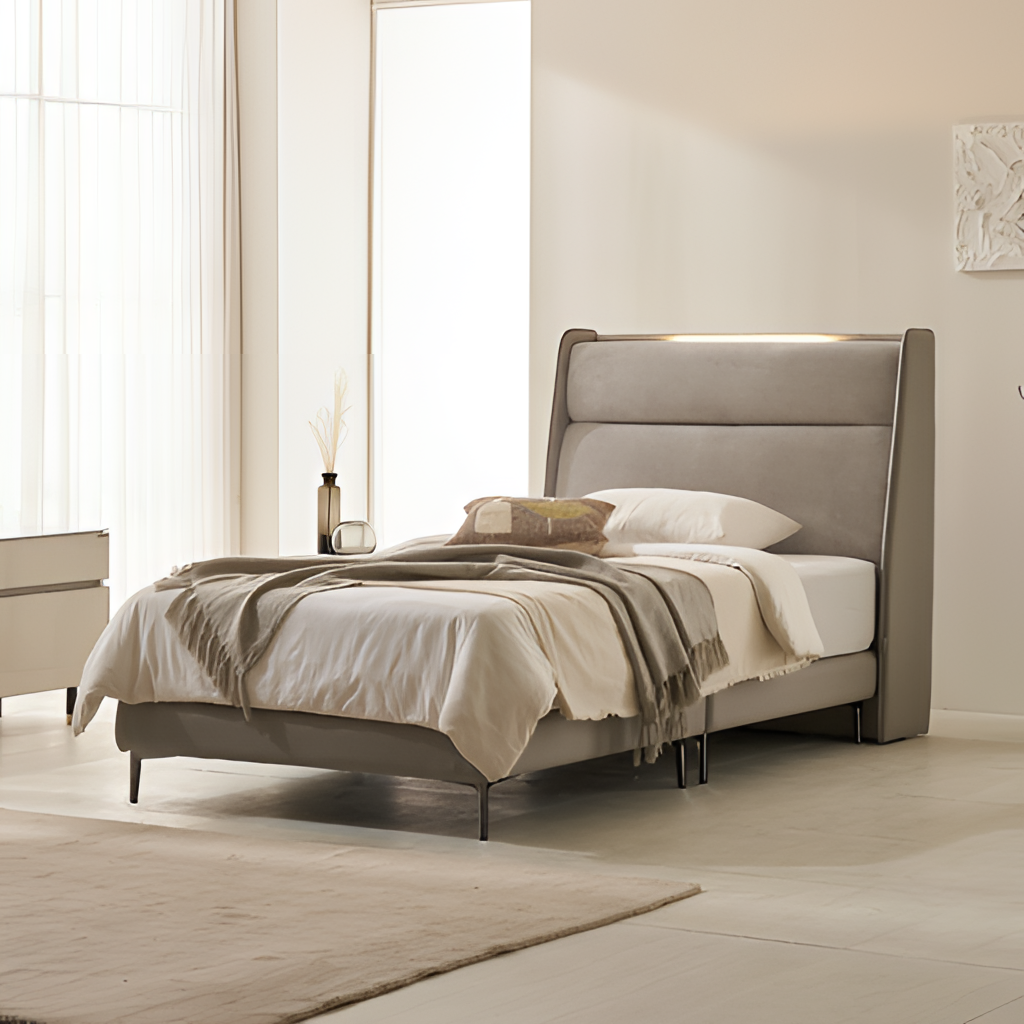
bedroom, fabric bed, beige wood flooring, with plank pattern, contemporary, beige paint wallpaper, with solid pattern